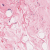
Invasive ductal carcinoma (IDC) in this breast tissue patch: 0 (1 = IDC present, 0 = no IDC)